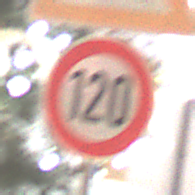
Verkehrszeichen: Geschwindigkeit120
Zusatzzeichen oben: UnebeneFahrbahn
Umgebung: Outdoor, Urban
Tageszeit: Night
Wetter: Overcast
Licht: Artificial
Jahreszeit: Winter
Kontrast: MediumContrast